A 2-D grayscale encoding of one vibration snapshot from a rotor kit is shown. Based on the visible evidence, which rotor condition applies: normal, misalignment, unbalance, looseness?
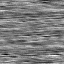
Answer: looseness